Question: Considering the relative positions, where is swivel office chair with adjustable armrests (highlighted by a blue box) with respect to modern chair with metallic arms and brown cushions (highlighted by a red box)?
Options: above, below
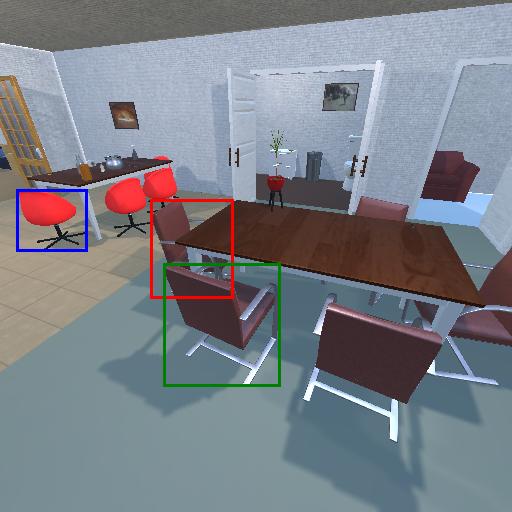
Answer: above